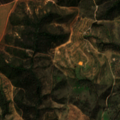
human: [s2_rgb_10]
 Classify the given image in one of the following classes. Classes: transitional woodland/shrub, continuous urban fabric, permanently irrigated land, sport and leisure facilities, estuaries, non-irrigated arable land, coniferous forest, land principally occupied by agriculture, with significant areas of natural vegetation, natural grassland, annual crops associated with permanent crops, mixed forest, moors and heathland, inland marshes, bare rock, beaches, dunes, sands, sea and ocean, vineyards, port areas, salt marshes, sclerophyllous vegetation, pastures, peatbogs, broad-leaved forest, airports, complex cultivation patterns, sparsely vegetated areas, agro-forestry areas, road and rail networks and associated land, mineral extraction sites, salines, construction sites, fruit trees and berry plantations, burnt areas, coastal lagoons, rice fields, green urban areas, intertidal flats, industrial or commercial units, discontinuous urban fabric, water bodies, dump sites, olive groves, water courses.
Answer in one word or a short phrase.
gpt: non-irrigated arable land, broad-leaved forest, sclerophyllous vegetation, transitional woodland/shrub